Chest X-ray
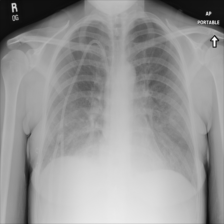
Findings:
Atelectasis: negative
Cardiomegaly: negative
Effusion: negative
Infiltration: negative
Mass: negative
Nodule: negative
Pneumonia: negative
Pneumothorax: negative
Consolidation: negative
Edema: negative
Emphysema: negative
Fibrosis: negative
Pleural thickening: negative
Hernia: negative